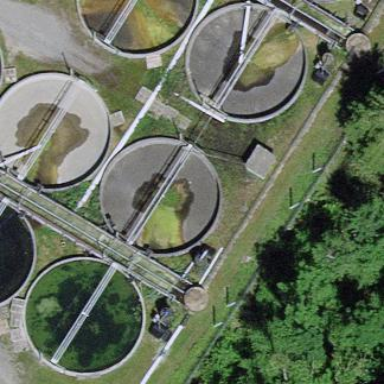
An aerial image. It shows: Image of wastewater.